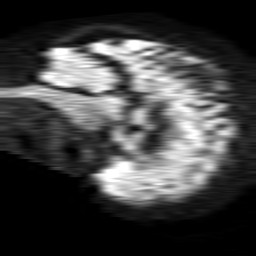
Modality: TRACE
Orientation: sagittal
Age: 64
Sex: female
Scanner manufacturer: philips
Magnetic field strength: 1.5 T
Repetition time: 4.6 s
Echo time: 0.08528 s